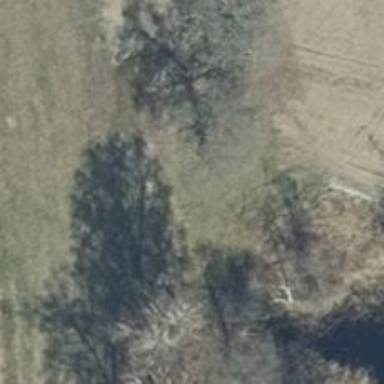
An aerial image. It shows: Row of deciduous broadleaved trees.